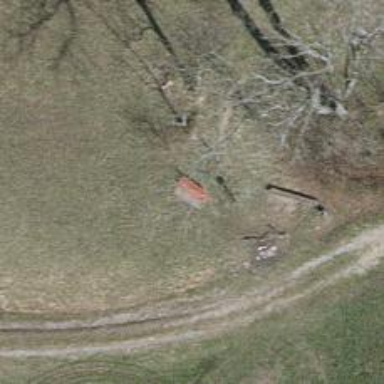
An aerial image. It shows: Red bench.